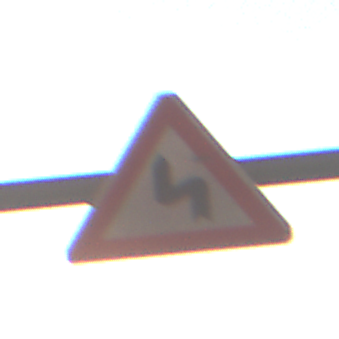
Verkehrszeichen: DoppelkurveZunaechstLinks
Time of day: MorningAfternoon
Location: Outdoor (Urban)
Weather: Clear
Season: NotSpecified
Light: Natural